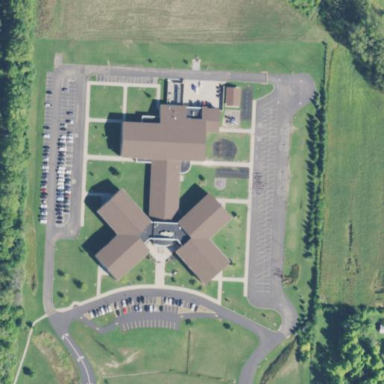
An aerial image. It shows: School building.